Aerial crown-view tile of a tropical tree (Barro Colorado Island, Panama), acquired 20241112:
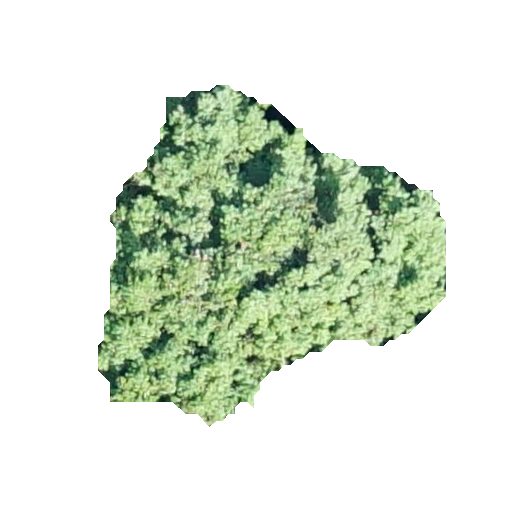
Species: Protium stevensonii
GBIF accepted scientific name: Tetragastris panamensis
Crown area: 118.964 m²